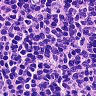
Metastatic tissue present: no